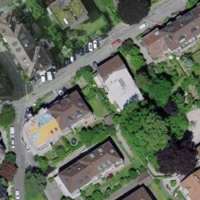
EUNIS habitat code: 54
Species observed at this site:
Symphoricarpos albus